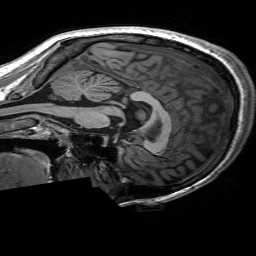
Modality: T1w
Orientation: sagittal
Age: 24
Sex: female
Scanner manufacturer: siemens
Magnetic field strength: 3 T
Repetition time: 2.53 s
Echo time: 0.00227 s